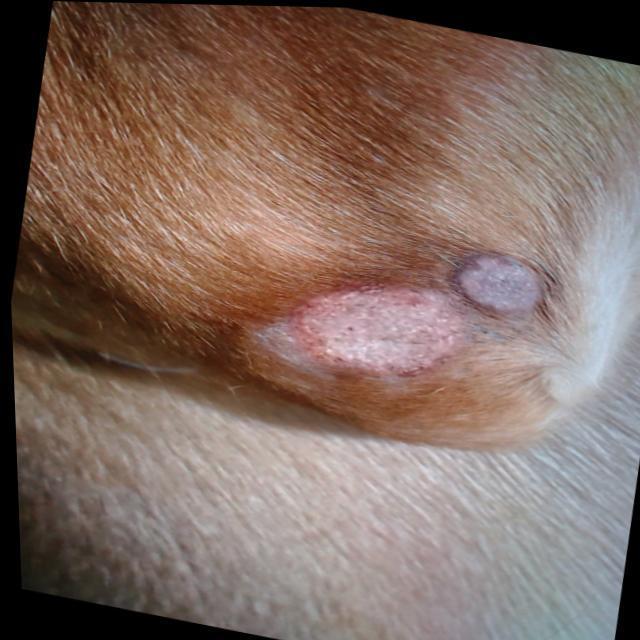
Canine ringworm (Dermatophytosis) — fungal infection caused by Microsporum or Trichophyton. Presents with circular alopecia, scaling, crusting, and broken hairs.